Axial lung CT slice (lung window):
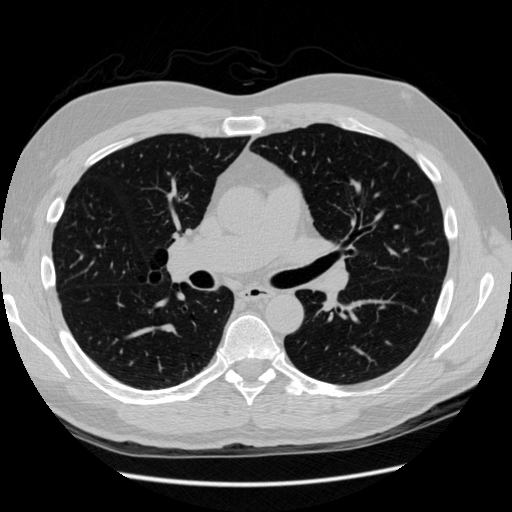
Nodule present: no